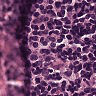
Metastatic tissue present: no